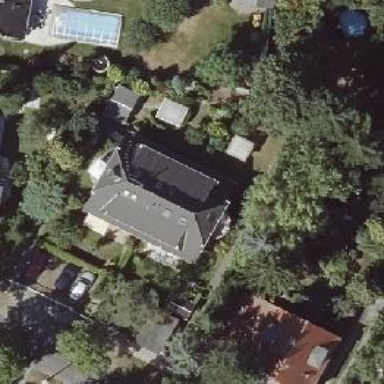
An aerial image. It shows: House with half-hipped roof shape.